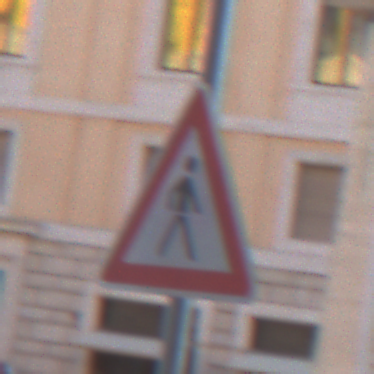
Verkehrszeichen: FussgaengerLinks
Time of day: SunriseSunset
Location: Outdoor (Urban)
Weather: Clear
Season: NotSpecified
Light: Natural